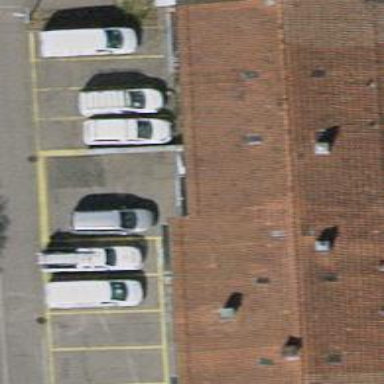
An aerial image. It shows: Building with gabled roof. The building has white color.